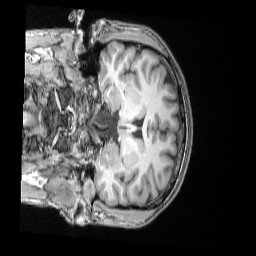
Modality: T1w
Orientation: coronal
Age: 36
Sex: male
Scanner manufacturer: siemens
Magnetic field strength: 3 T
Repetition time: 2 s
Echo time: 0.00339 s